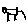
Label: cat